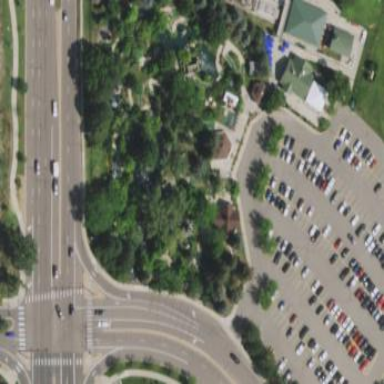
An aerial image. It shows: Miniature golf leisure land.